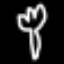
Label: fork